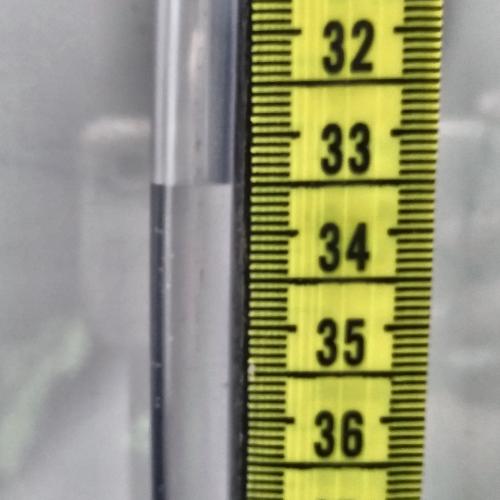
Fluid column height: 33.5 cm